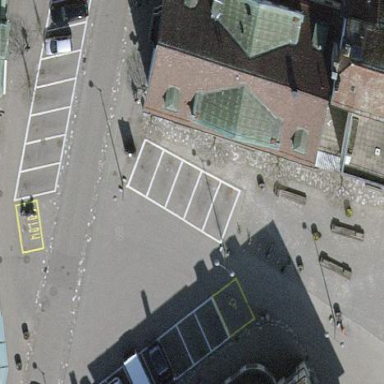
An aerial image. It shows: Street-side parking area.